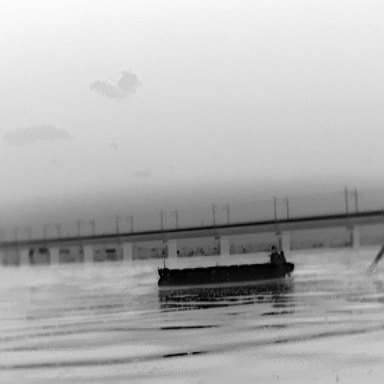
There is a liner in the infrared image.